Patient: sex F, age 67
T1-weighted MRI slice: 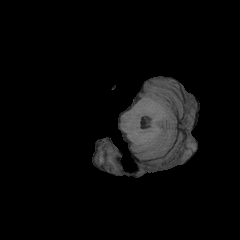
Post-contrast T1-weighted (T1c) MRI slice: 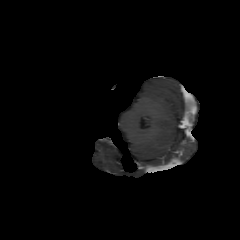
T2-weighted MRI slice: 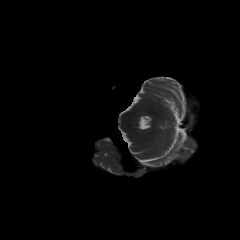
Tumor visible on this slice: no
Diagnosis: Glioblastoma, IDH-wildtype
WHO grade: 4